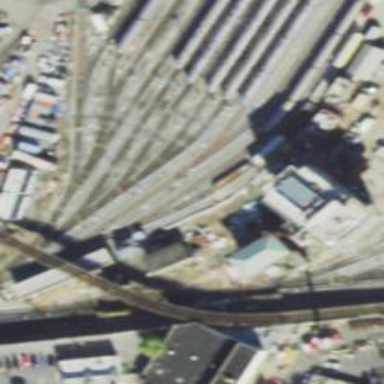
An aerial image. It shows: Electrified rail passing through service yard.